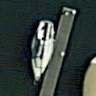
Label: Civil_yacht